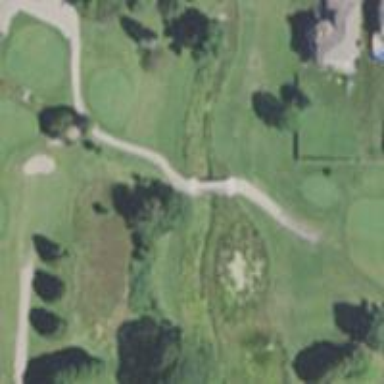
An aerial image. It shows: Path used for both walking and golf.